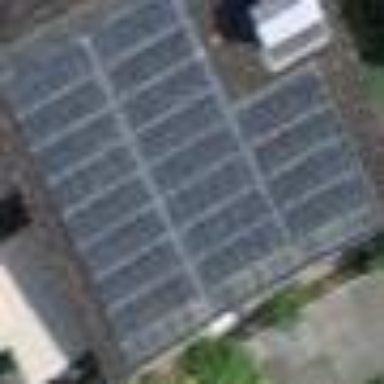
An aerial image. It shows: Solar power generator.